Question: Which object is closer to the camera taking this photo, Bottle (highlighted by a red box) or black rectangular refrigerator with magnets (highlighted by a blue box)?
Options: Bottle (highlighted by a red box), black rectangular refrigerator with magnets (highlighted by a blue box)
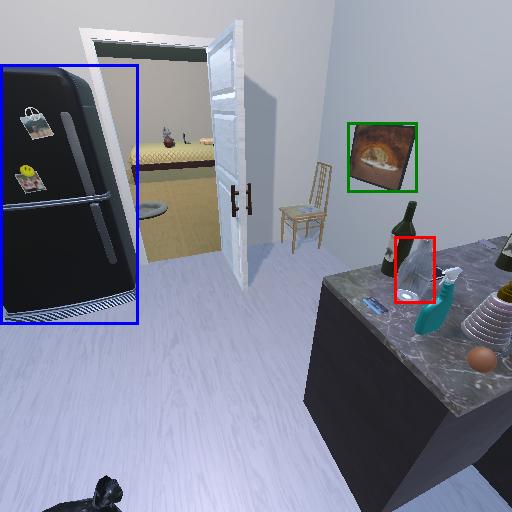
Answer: Bottle (highlighted by a red box)